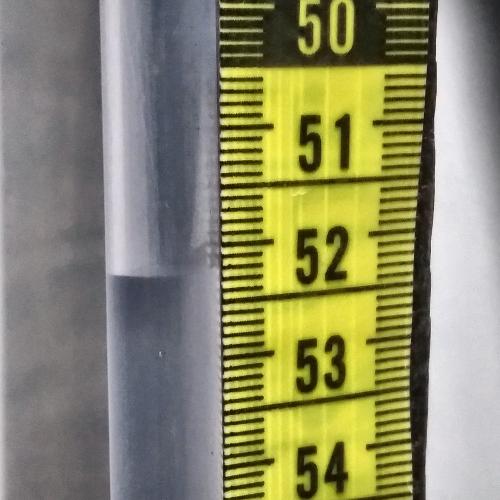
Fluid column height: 52.3 cm